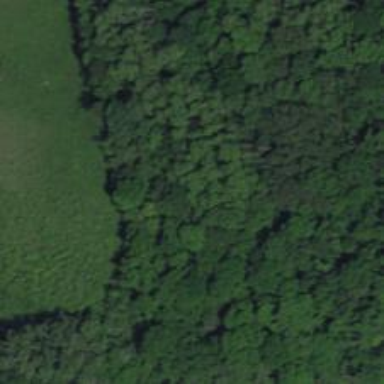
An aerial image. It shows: Deciduous broadleaved woodland.